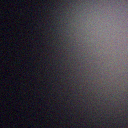
Screen state: off